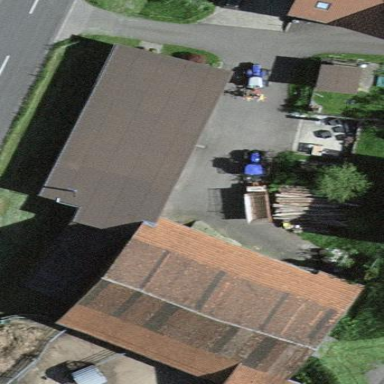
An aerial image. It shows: Farmyard in rural farm setting.